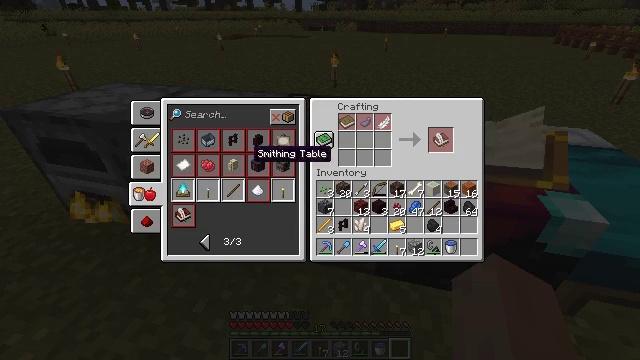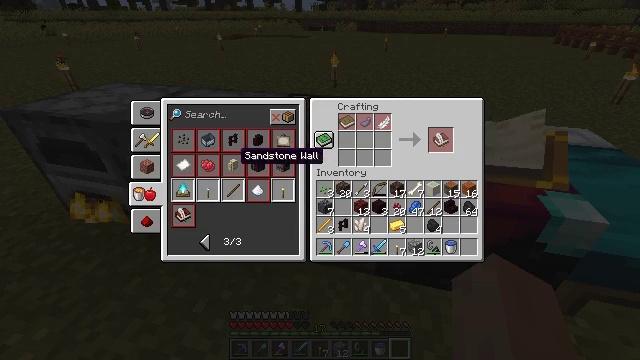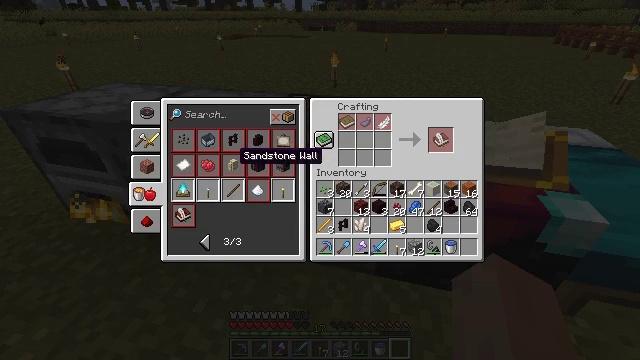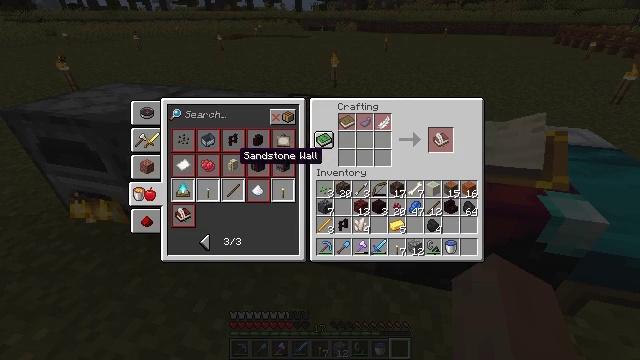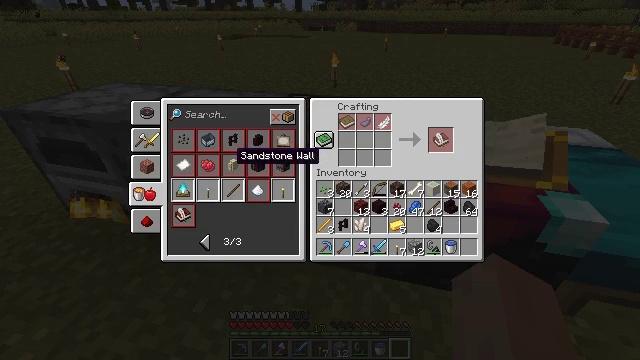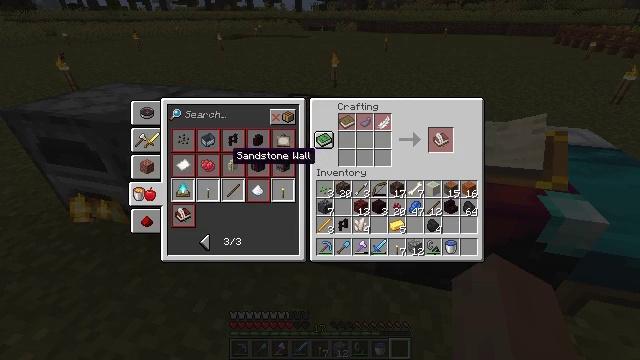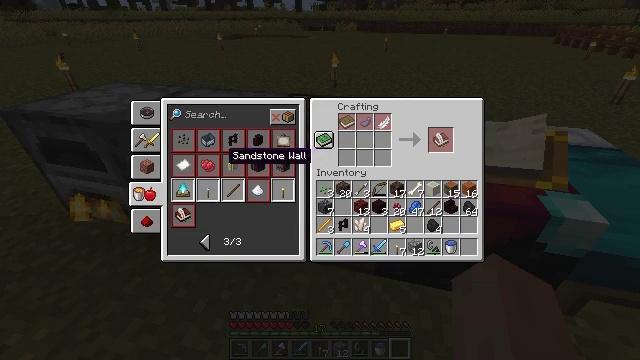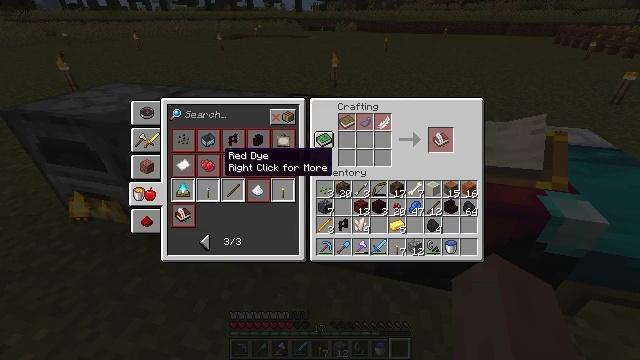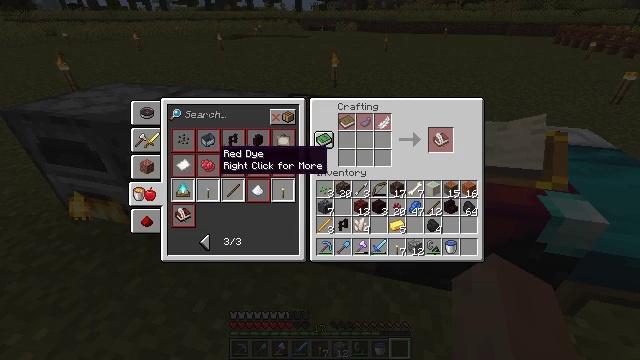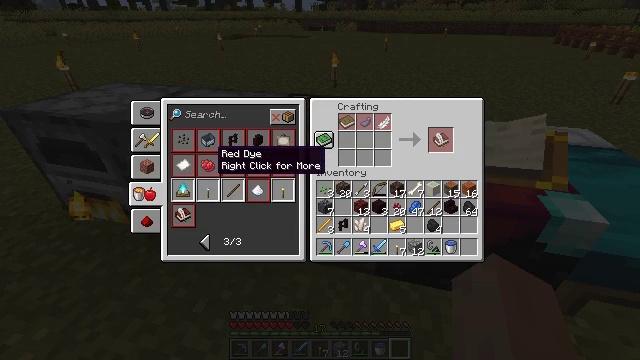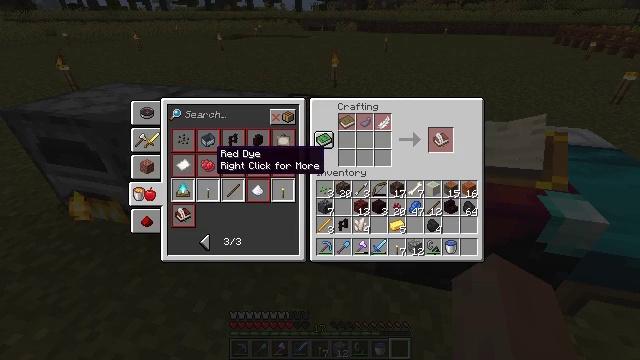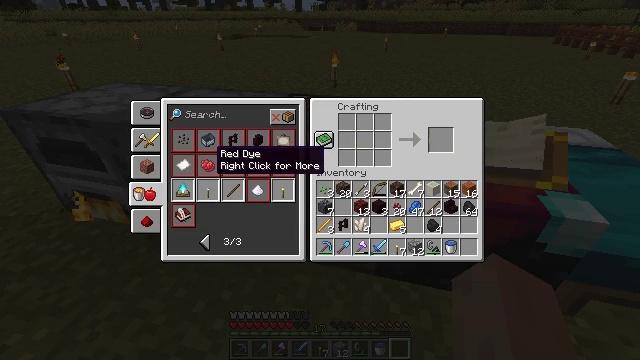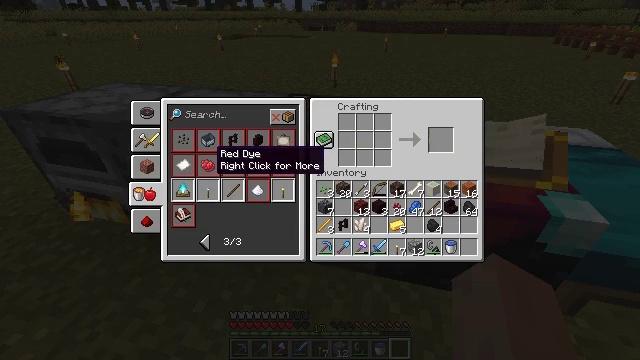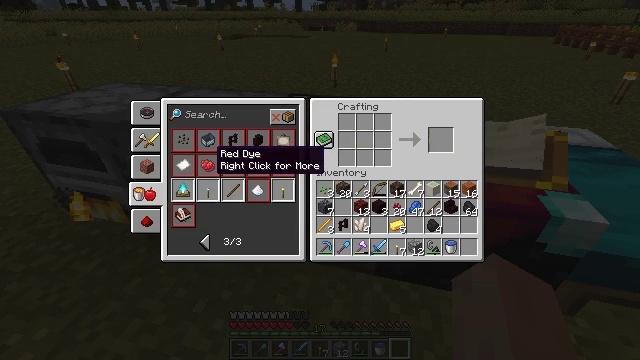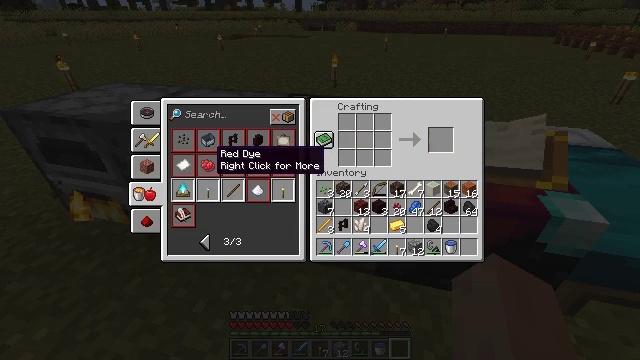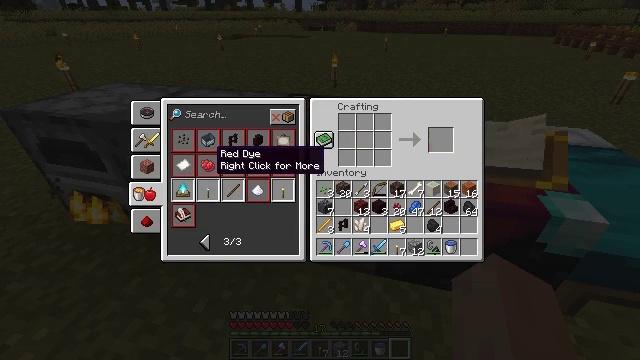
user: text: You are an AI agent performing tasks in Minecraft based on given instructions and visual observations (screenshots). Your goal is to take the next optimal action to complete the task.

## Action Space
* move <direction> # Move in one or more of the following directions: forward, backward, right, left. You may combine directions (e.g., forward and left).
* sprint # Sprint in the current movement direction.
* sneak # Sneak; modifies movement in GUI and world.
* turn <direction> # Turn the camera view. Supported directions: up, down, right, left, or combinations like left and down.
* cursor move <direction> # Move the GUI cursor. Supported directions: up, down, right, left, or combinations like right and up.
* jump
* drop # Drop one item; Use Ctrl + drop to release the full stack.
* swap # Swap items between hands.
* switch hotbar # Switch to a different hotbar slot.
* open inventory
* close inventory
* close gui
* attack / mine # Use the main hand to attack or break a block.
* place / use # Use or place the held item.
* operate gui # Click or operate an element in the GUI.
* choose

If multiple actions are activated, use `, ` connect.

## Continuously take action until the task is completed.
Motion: motion action
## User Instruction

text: Open the crafting menu and craft a brewing stand.
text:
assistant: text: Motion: cursor move left
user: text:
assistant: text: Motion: no_op
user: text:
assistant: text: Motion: no_op
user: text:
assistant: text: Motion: no_op
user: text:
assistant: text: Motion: no_op
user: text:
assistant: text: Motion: no_op
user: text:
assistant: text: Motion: no_op
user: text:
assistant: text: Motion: no_op
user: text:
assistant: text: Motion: no_op
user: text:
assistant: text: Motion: no_op
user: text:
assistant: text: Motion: operate gui
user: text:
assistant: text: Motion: operate gui
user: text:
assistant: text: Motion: operate gui
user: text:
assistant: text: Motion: operate gui
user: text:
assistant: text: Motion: no_op
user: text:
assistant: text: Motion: no_op
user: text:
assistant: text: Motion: no_op
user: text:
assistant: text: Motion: no_op
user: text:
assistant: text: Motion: no_op
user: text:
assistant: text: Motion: no_op
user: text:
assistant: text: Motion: no_op
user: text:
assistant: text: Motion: no_op
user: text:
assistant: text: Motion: no_op
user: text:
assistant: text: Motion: no_op
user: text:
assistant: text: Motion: no_op
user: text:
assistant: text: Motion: no_op
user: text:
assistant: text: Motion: no_op
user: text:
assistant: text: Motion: cursor move right
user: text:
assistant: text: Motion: cursor move right
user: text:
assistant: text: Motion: cursor move right